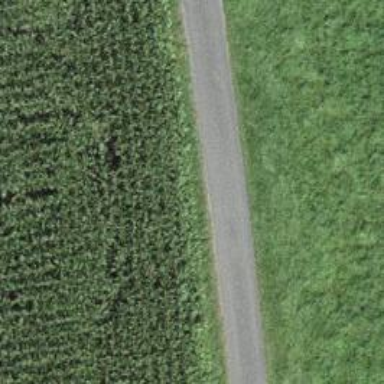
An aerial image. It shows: Unclassified road with asphalt surface.